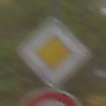
Verkehrszeichen: Vorfahrtsstrasse
Zusatzzeichen unten: UeberholverbotKraftfahrzeuge
Umgebung: Outdoor, Nature
Tageszeit: Midday
Wetter: Overcast
Licht: Natural
Jahreszeit: NotSpecified
Kontrast: LowContrast